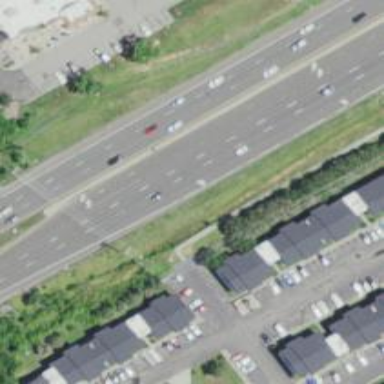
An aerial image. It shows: Expressway with asphalt surface categorized as trunk highway.